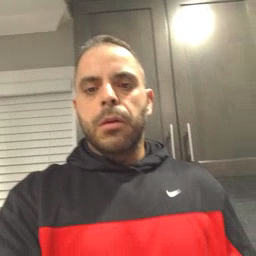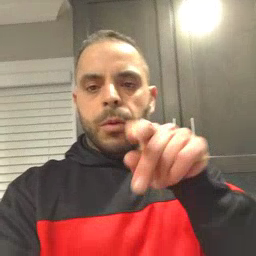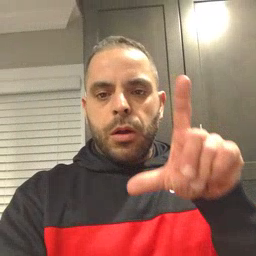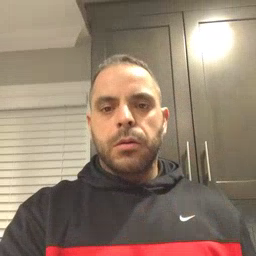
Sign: pool